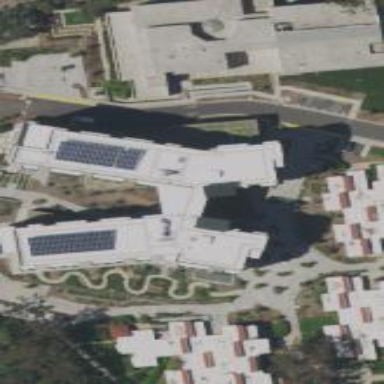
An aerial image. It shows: Dormitory building.